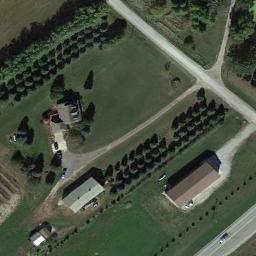
Label: residential